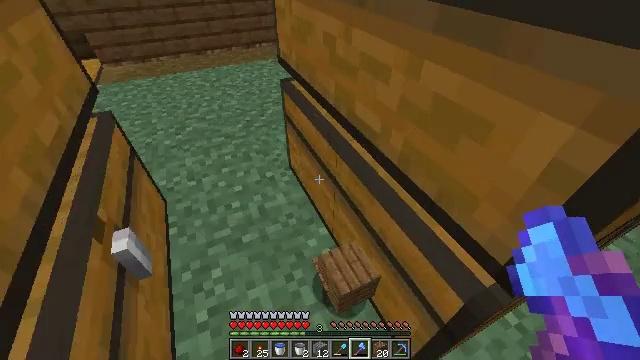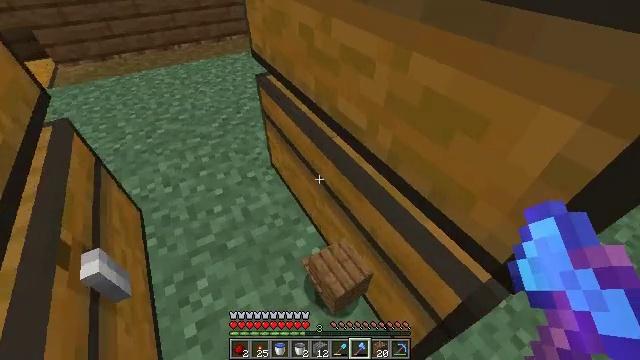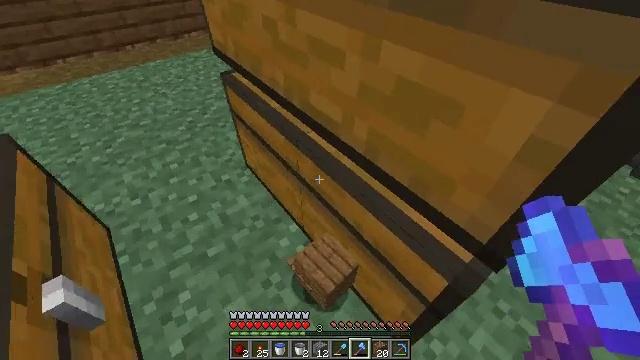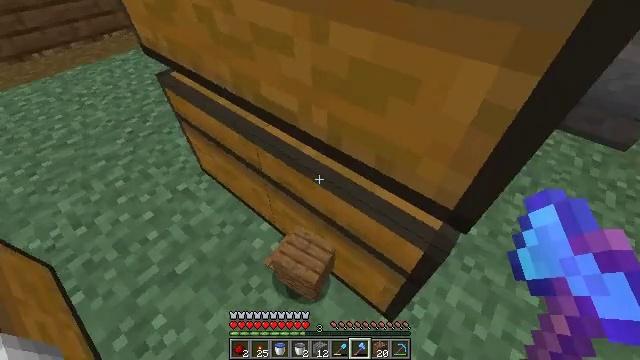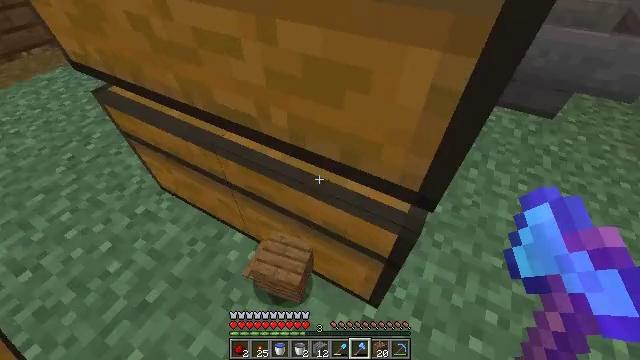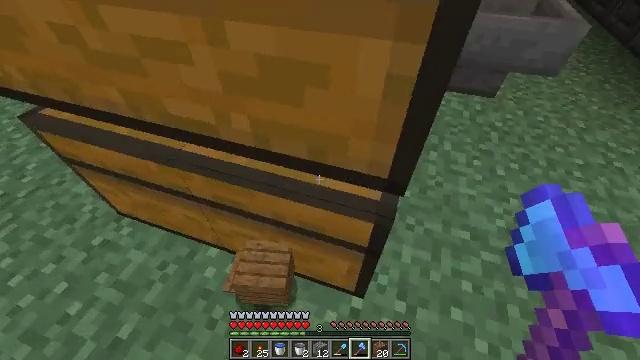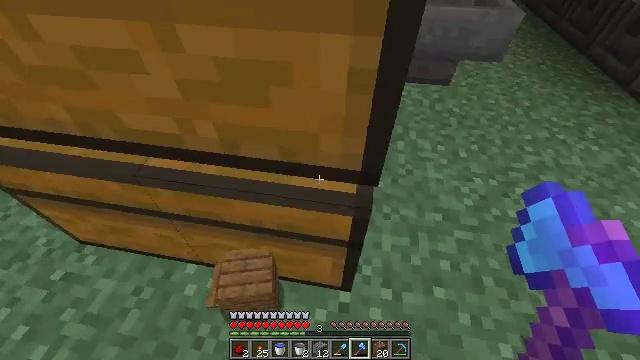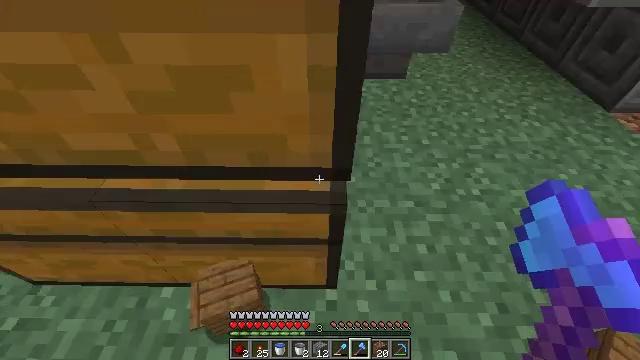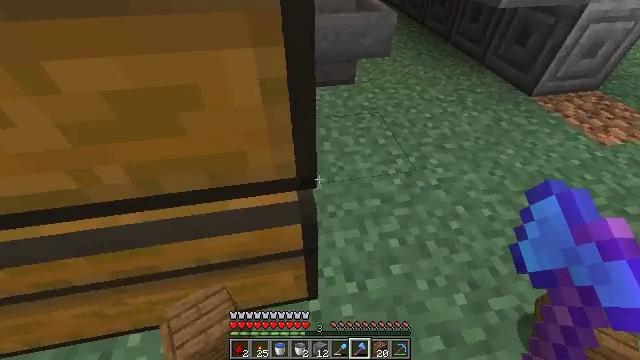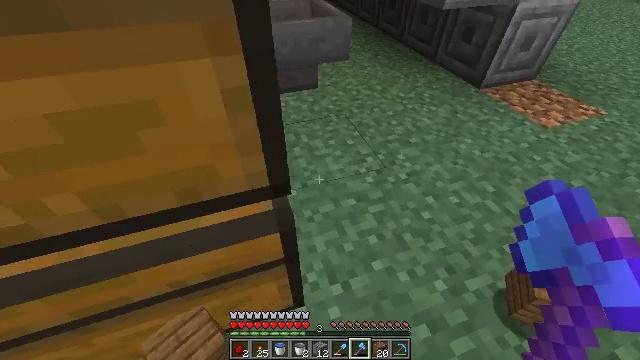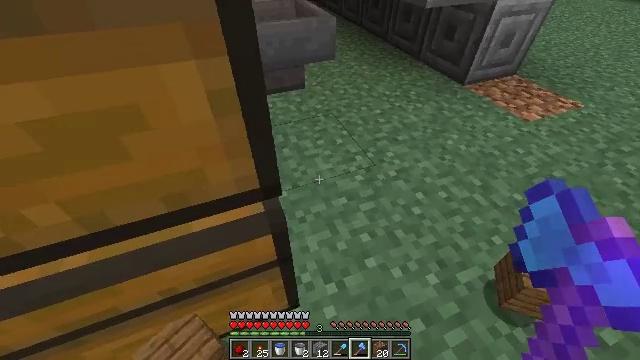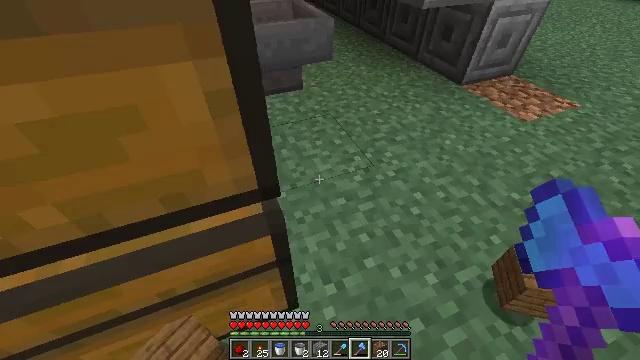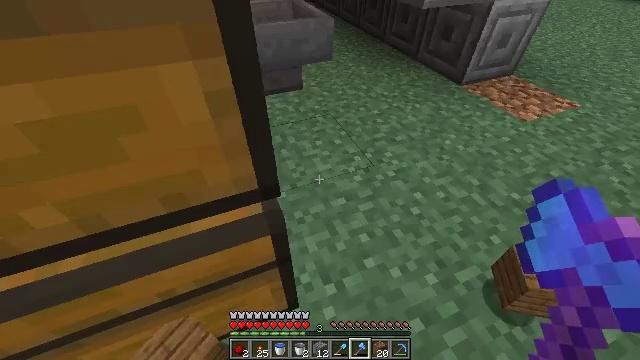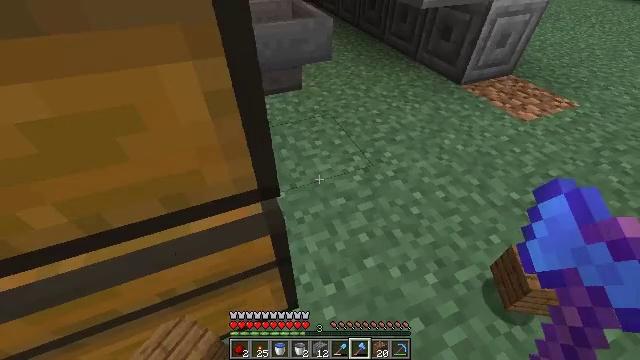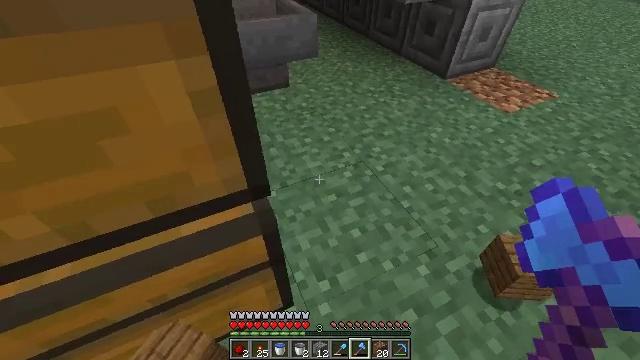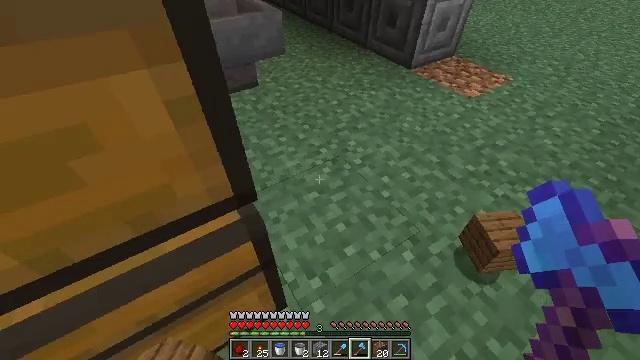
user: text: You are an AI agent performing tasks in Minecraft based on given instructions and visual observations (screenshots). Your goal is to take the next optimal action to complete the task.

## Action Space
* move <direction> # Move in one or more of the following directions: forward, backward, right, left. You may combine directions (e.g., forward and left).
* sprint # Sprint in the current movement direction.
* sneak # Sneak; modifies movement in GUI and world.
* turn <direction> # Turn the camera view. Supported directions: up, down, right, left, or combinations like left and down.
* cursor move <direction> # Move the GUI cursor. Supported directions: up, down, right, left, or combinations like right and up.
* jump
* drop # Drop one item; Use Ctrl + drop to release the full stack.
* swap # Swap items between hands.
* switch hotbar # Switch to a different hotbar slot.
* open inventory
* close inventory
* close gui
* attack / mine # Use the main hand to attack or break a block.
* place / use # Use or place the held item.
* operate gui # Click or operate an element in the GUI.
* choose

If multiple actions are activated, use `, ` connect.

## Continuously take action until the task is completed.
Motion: motion action
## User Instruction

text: Drop a bucket.
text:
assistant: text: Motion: turn right and down
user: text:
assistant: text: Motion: turn right and down
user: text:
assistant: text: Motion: turn right and down
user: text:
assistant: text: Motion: turn right
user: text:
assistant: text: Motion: turn right
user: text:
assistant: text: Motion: turn right
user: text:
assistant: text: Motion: turn right
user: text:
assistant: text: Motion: turn right and up
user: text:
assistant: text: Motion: turn right and up
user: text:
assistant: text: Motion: turn right
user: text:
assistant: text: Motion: no_op
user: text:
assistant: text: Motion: no_op
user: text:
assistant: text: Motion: no_op
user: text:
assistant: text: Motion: turn right
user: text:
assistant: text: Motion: move left, turn right
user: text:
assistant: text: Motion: move left, turn right
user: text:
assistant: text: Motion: move left, turn right and up
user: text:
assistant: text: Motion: turn right
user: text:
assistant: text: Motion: turn right
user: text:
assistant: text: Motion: no_op
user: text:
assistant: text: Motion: no_op
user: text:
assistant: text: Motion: no_op
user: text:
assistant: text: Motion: no_op
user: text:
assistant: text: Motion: no_op
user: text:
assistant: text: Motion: turn right
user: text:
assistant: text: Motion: turn right
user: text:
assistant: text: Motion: turn right and up
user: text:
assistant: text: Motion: turn right and up
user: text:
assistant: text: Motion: turn up
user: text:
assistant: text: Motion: move forward